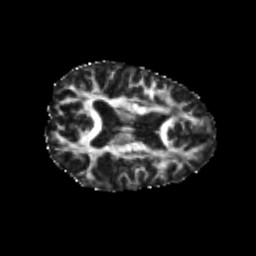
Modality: FA
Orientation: axial
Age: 23
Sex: female
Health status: healthy
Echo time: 0.074 s